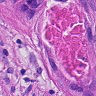
Metastatic tissue present: yes